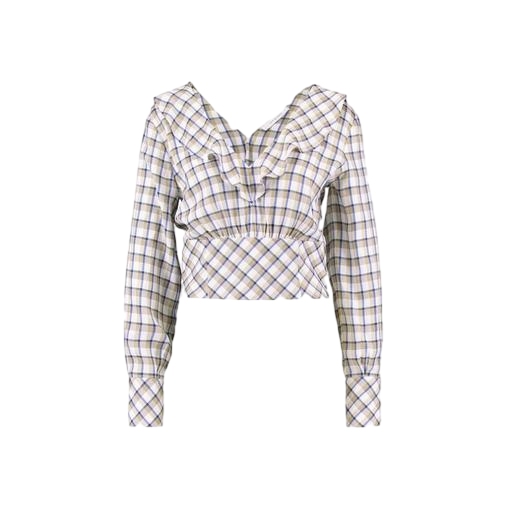
multicolor ruffle-trimmed long-sleeved shirt, multicolor women's tieneck blouse, multicolor gingham long-sleeved shirt, white background